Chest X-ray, PA view. Patient: 45 years old, sex F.
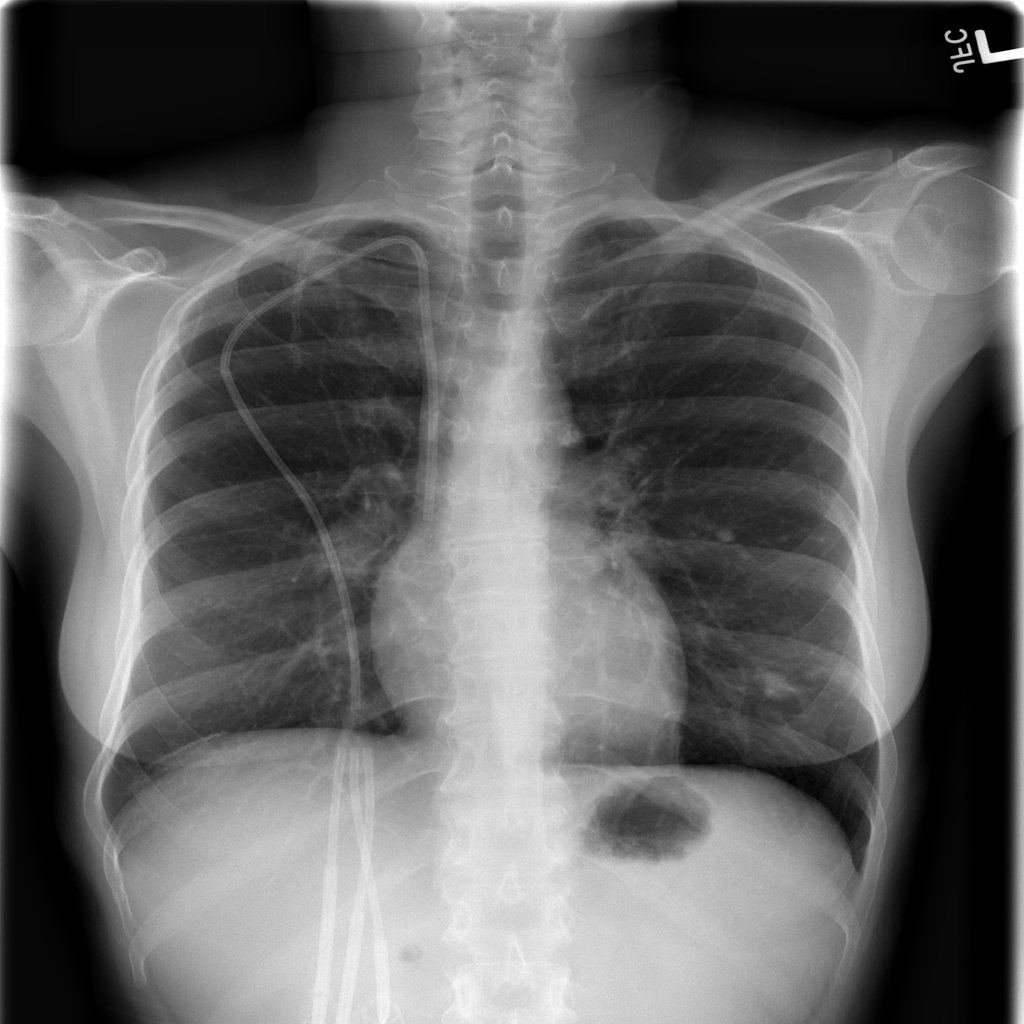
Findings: No Finding